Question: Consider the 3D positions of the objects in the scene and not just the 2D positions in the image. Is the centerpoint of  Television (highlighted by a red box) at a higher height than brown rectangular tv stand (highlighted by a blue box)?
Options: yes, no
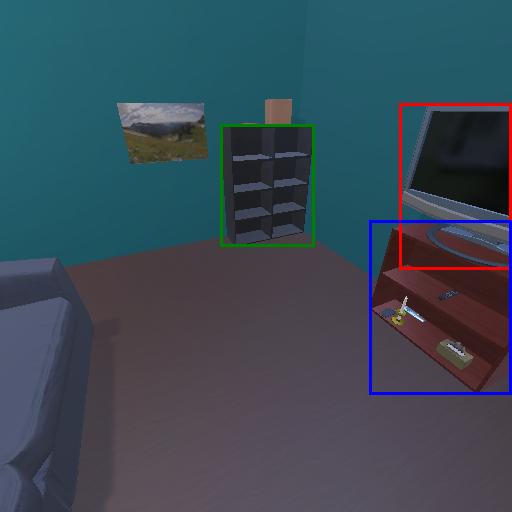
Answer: yes